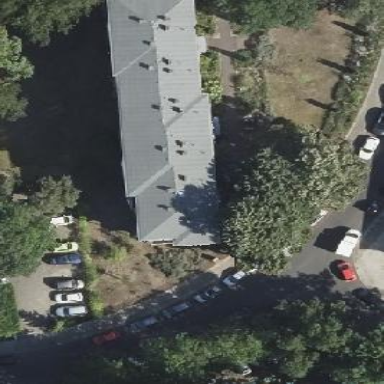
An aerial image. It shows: Hipped roof on apartment building.